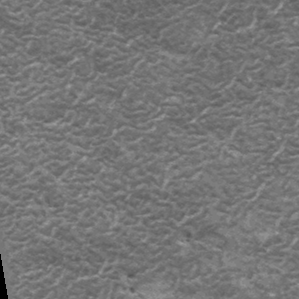
Label: frost